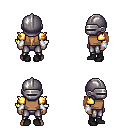
a pixel art fantasy rpg character, male body template, human, dark skin, gold arm armor, metal pants, light blonde ponytail hairstyle, metal helm, white cloth bracers, black shoes, four views (front, back, left, right), 2x2 character sprite sheet, small pixel art, hard edges, no anti-aliasing